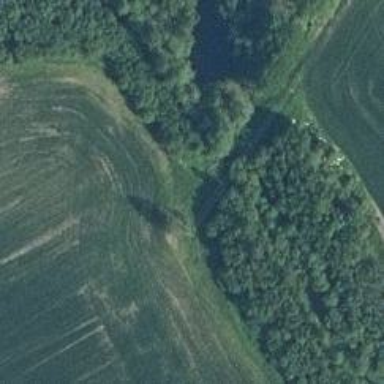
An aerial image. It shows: Culvert tunnel.